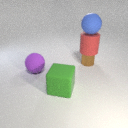
small brown metal cylinder below large blue rubber sphere